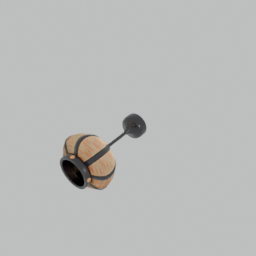
Label: lighting